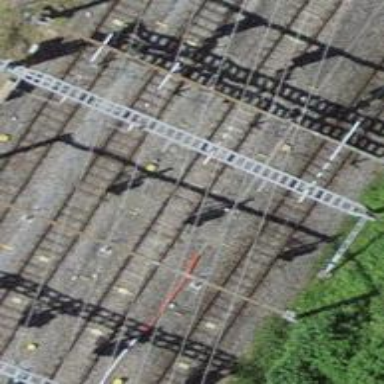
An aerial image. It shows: Railway signal.